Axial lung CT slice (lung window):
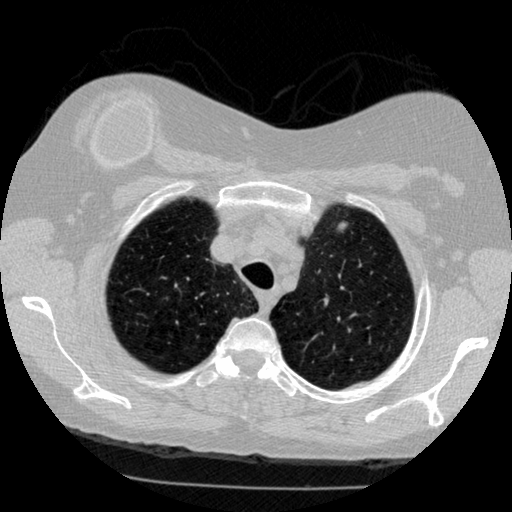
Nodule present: no